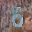
Label: 6